Question: I am having a MKMapView of size 64x64. I am creating an image from map view using 'renderInContext:' method. And assigning the image to UITableViewCell's imageView. In normal iPhone, its showing the image correct. But in iPhone(Retina) its showing the image blurred. I am tesing this in simulator, not in actual device. I have attached the screen shots below.

The thumbnail in the left side, with rounded corners is the UITableViewCell's imageView. The thumbnail in the right side is MKMapView.
I am using the following code to get the image from map view.
'''
UIGraphicsBeginImageContext(CGSizeMake(64, 64));
CGContextRef context = UIGraphicsGetCurrentContext();
[[mapView layer] renderInContext:context];
thumbnail_image = UIGraphicsGetImageFromCurrentImageContext();
UIGraphicsEndImageContext();
'''
Why this happens in iPhone(Retina)? How to fix this?
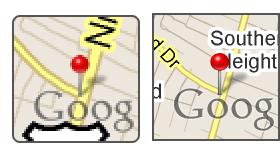
Answer: As already mentioned in a <URL>:
Use 'UIGraphicsBeginImageContextWithOptions' instead of 'UIGraphicsBeginImageContext':
'''
UIGraphicsBeginImageContextWithOptions(CGSizeMake(64, 64), NO, 0.0);
'''
See <URL> for more details. It says:
> Note: Starting from iOS 4,
UIGraphicsBeginImageContextWithOptions
allows you to provide with a scale
factor. A scale factor of zero sets it
to the scale factor of the device's
main screen. This enables you to get
the sharpest, highest-resolustion
snapshot of the display, including a
Retina Display.